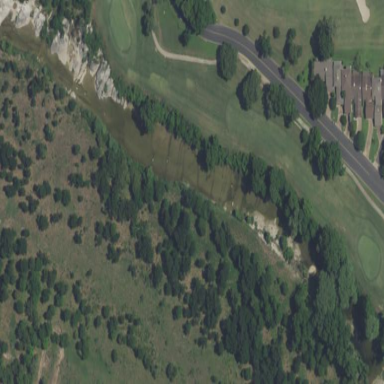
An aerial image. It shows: Water hazard in golf course. The hazard is natural water feature.